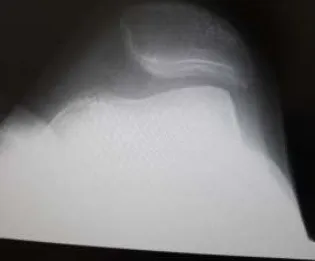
Roentgenogram showing lateral patellar subluxation.
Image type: radiology (x_ray)